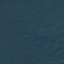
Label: Forest